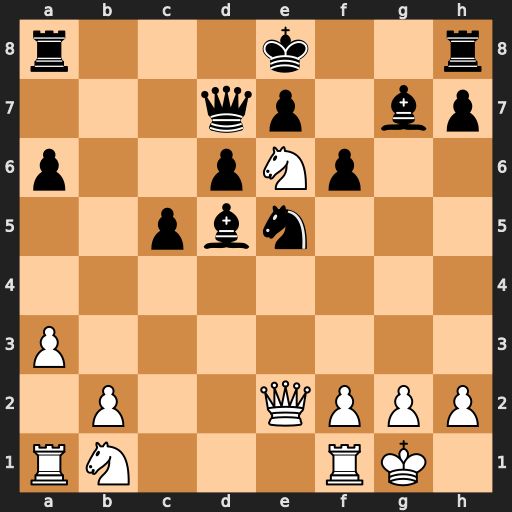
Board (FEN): r3k2r/3qp1bp/p2pNp2/2pbn3/8/P7/1P2QPPP/RN3RK1
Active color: w
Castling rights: kq
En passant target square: -
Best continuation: Qh5+ Ng6 Qxd5